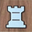
Piece: wR